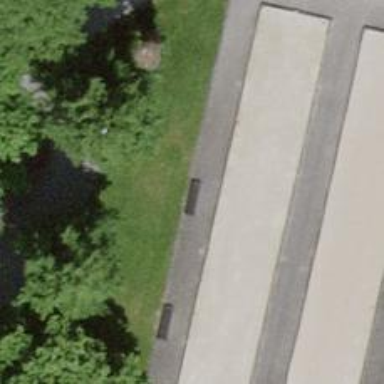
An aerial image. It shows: Black bench.